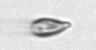
Label: Cryptophyta